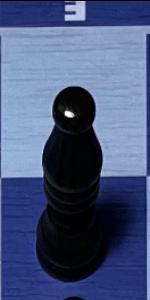
Label: Bishop_Black